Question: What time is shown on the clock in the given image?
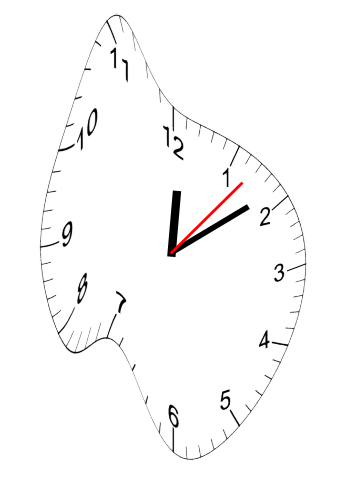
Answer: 12:09:07